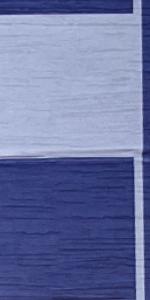
Label: Empty